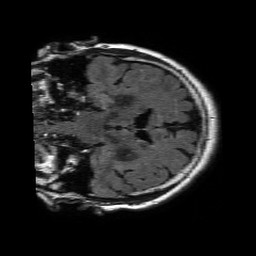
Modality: FLAIR
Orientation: coronal
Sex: female
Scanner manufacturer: philips
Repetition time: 11 s
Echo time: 0.125 s